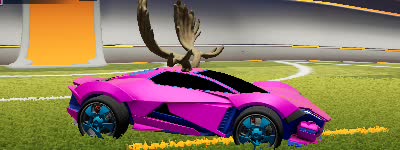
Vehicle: werewolf